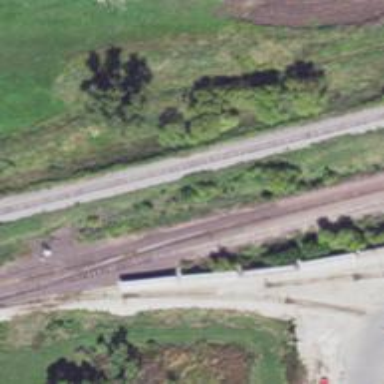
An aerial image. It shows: Railway siding for service.